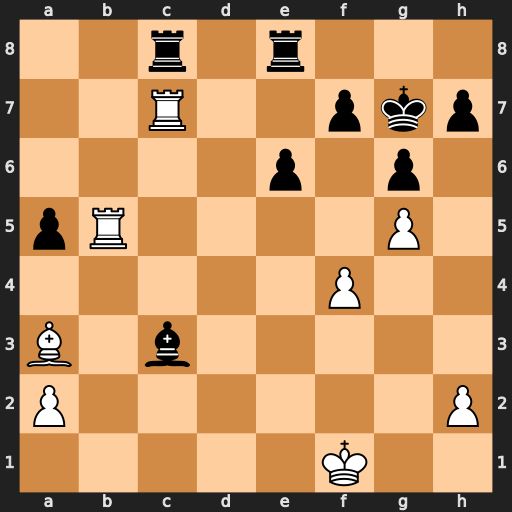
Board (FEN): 2r1r3/2R2pkp/4p1p1/pR4P1/5P2/B1b5/P6P/5K2
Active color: w
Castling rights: -
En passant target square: -
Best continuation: Rxc3 Rxc3 Bb2 Kf8 Bxc3